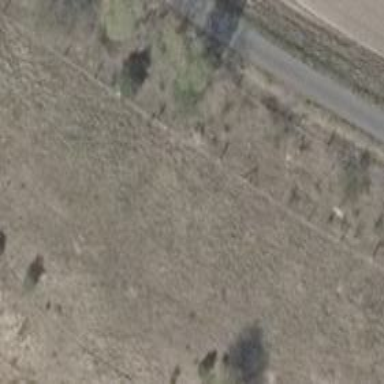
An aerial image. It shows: Abandoned railway.